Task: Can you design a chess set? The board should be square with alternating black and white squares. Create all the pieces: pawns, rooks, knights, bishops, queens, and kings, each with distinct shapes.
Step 364:
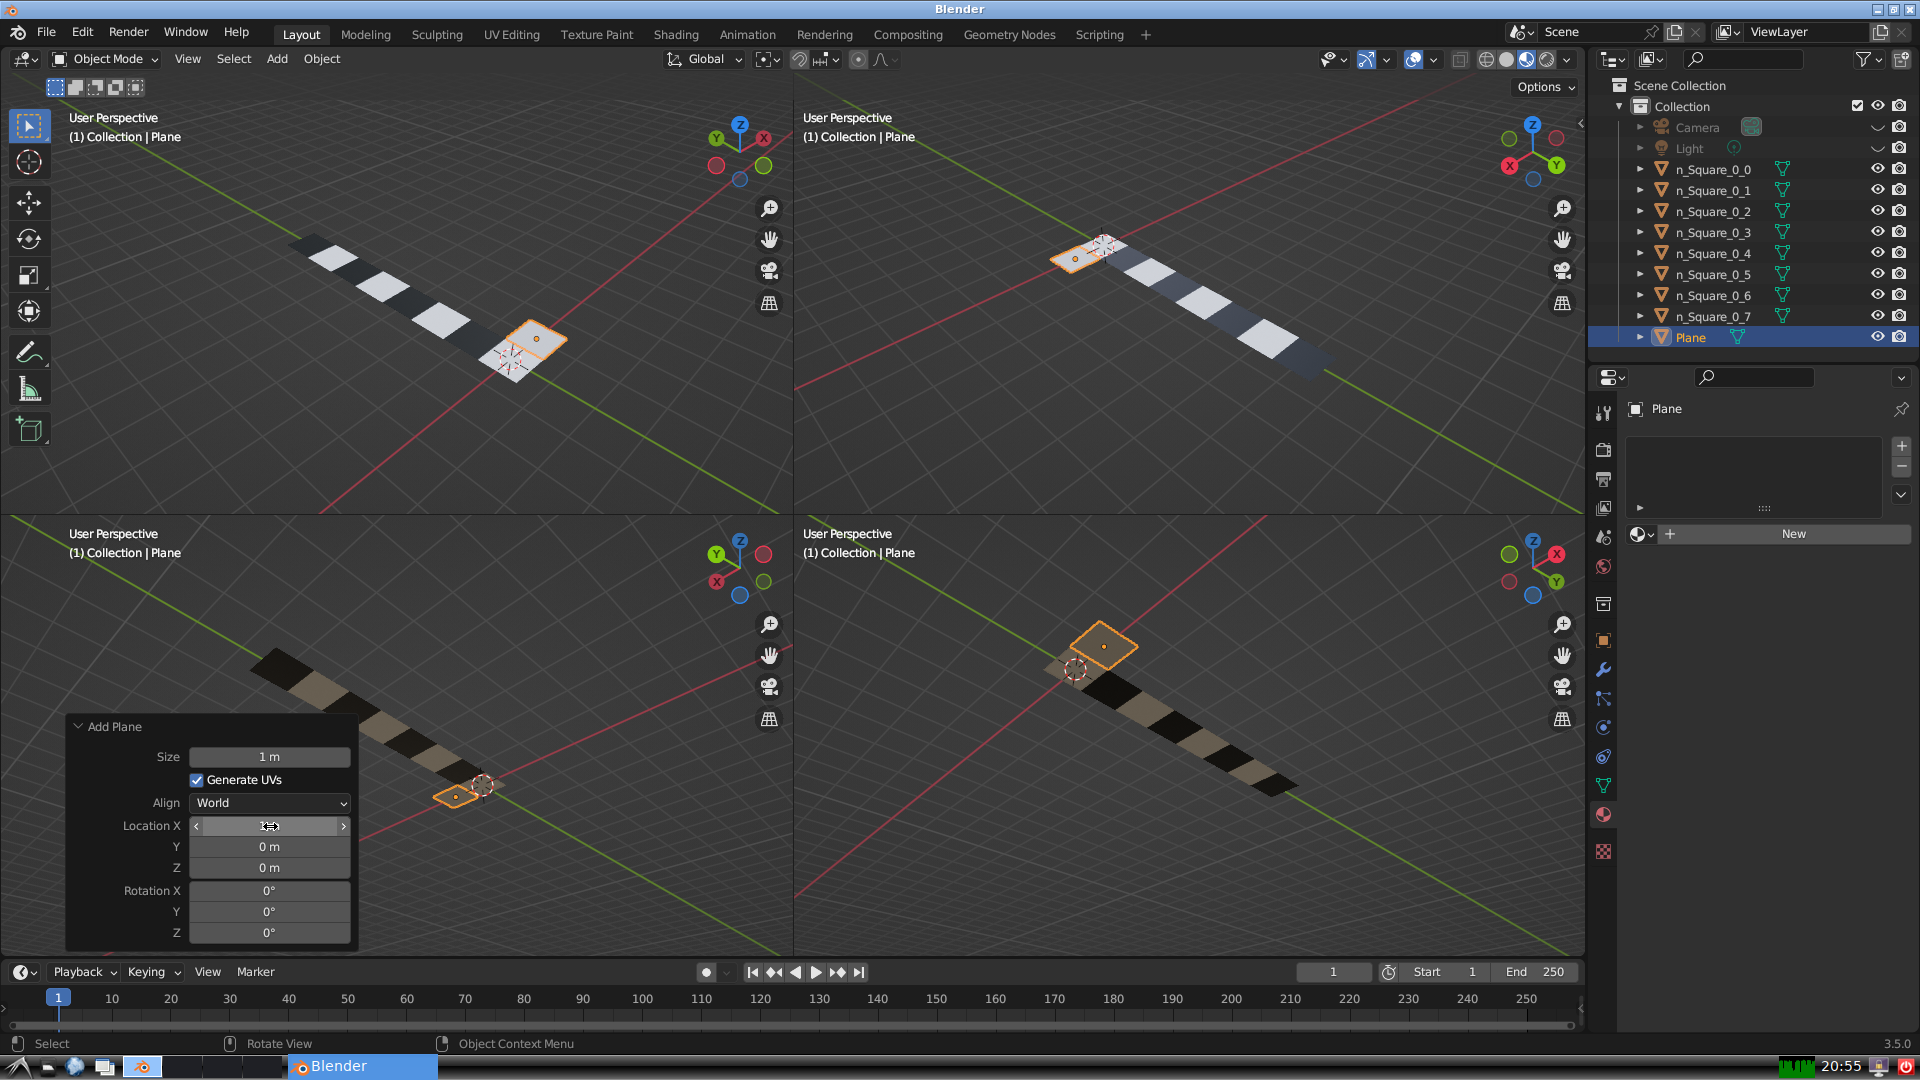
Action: {"mouse_move": [270, 846]}